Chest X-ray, PA view. Patient: 33 years old, sex M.
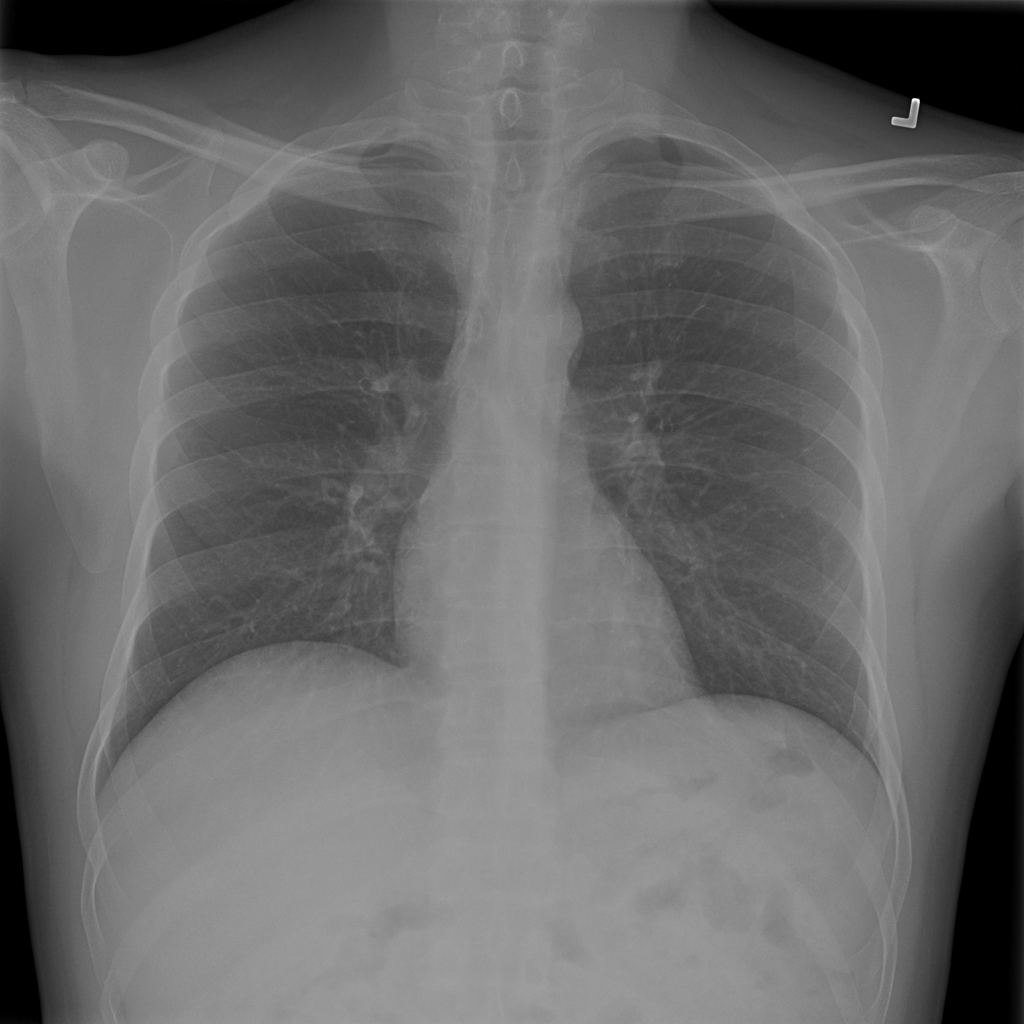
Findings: No Finding